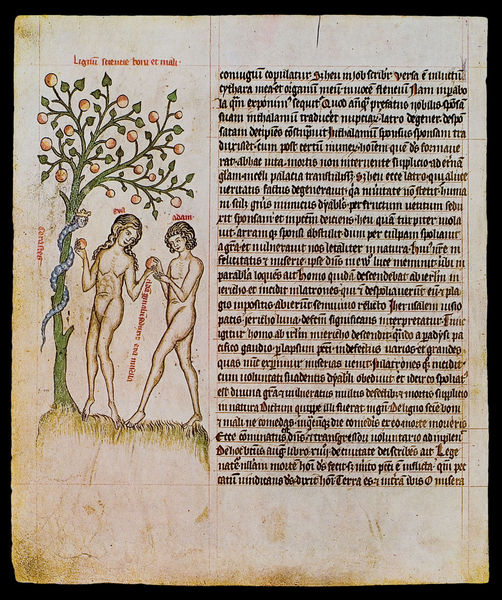
Titel: Passional der Kunigunde von Böhmen
Institution: Prag, Nationalbibliothek
Schlagwörter: baum, blau, blätter, mann, nackt, grün, braun, frau, gras, rot, wiese, bibel, bild, zweige, kirche, paar, krone, locken, früchte, garten, apfel, äpfel, schrift, linien, adam, eva, buch, religion, seite, text, schlange, buchseite, mittelalter, eden, apfelbaum, übergabe, christen, miniatur, adam und eva, garten eden, handschrift, latein, biebel, buchmalerei, verbotene frucht, schöpfungsgeschichte